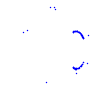
Particle: kaon